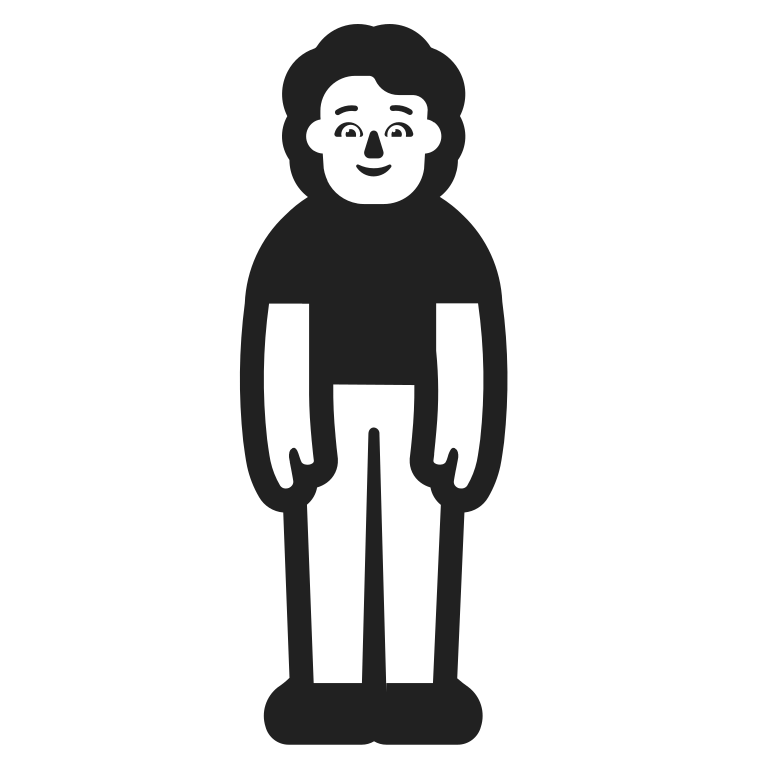
person standing high contrast default